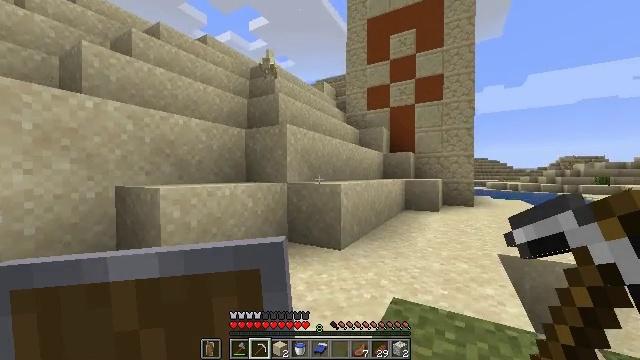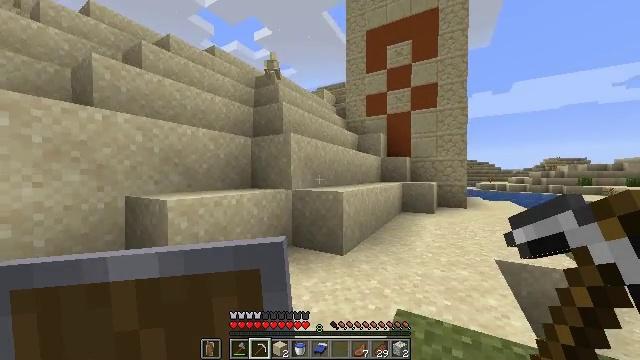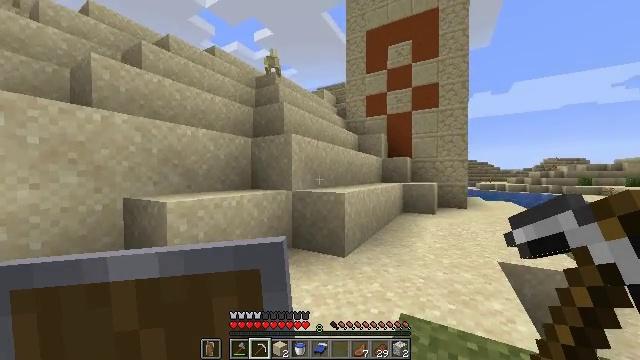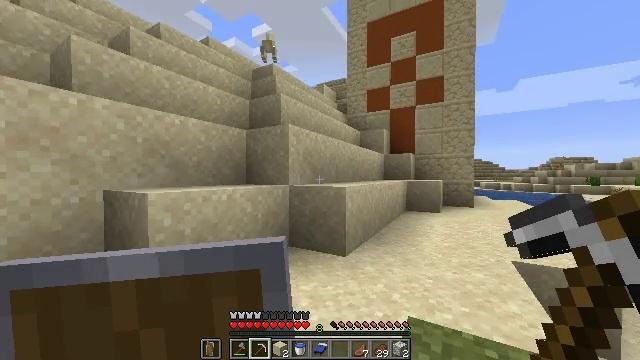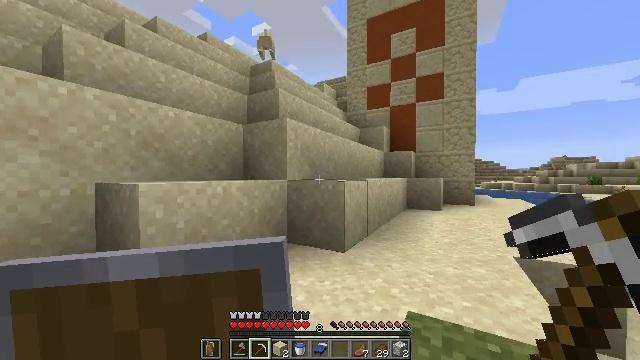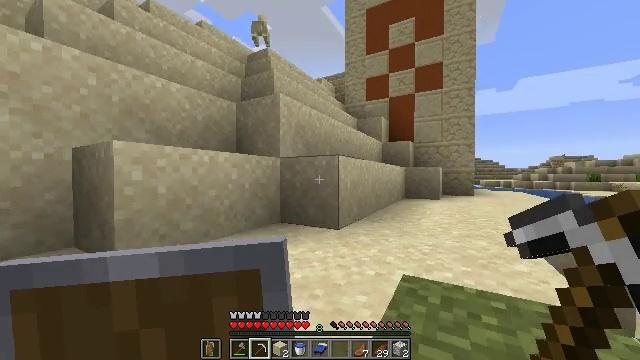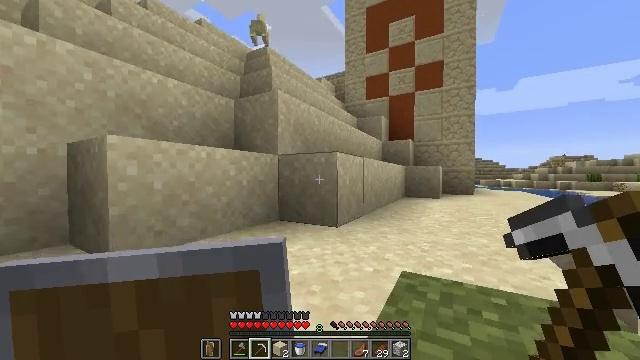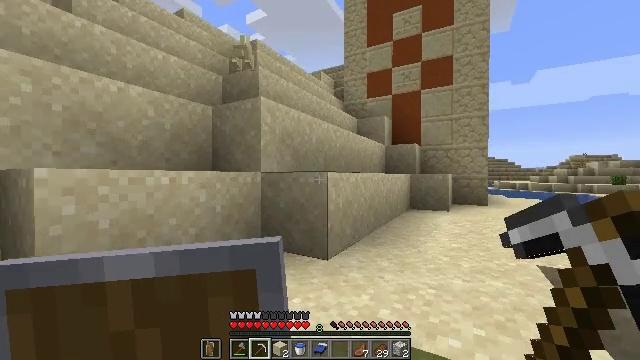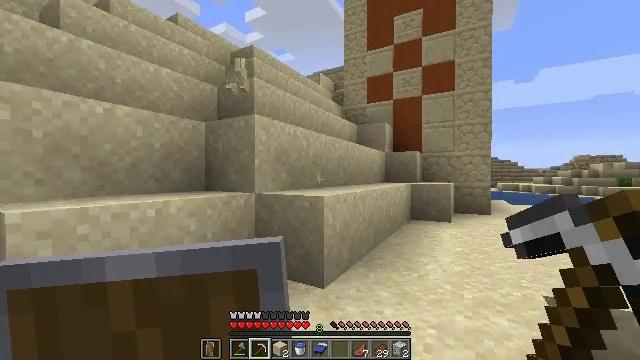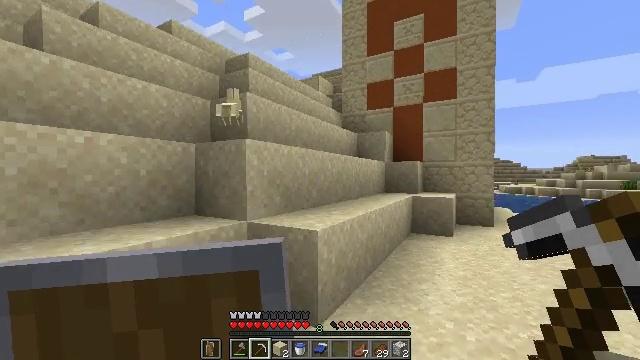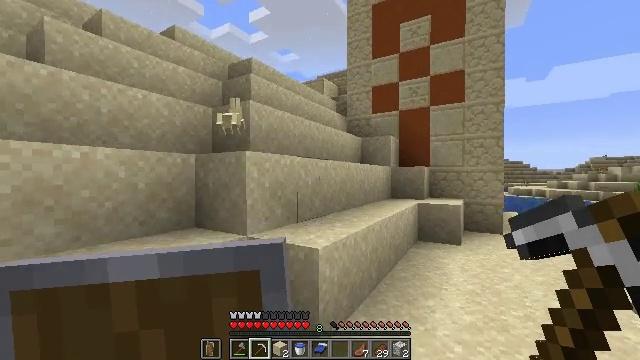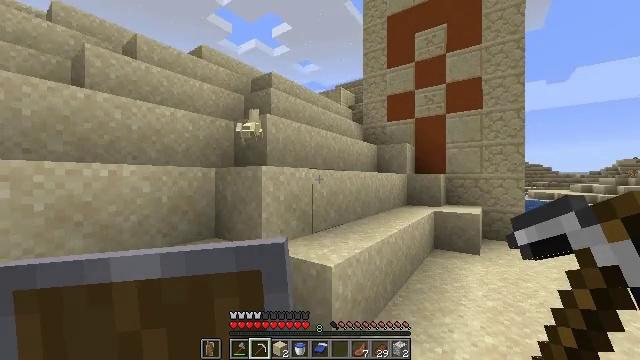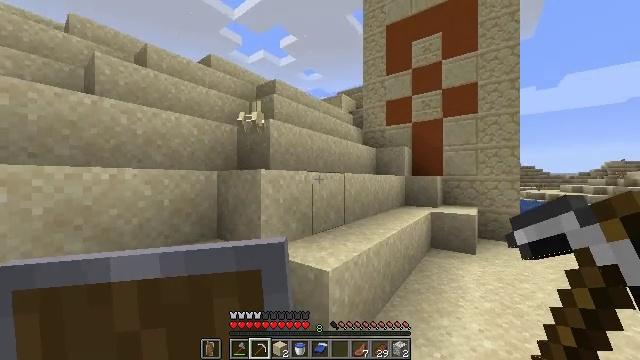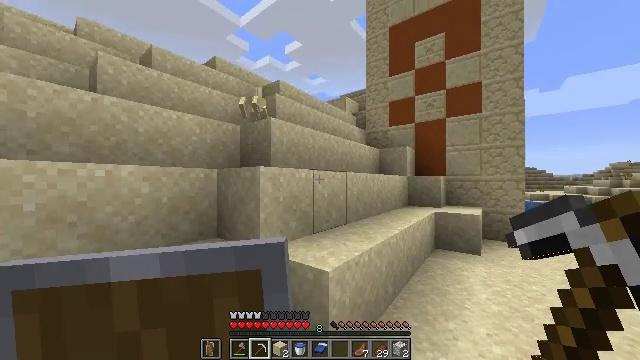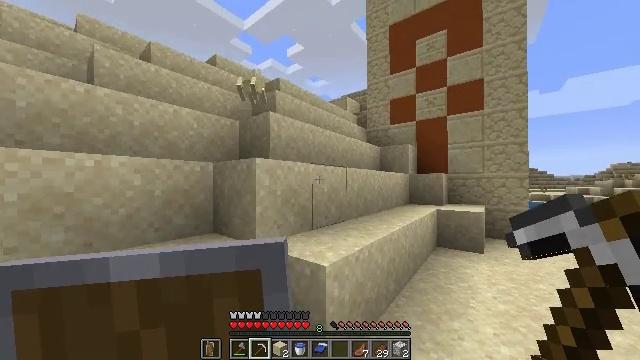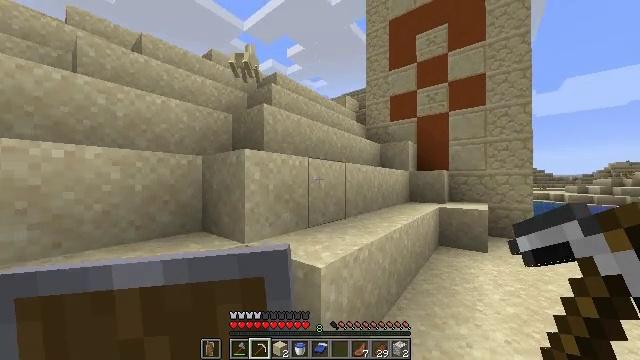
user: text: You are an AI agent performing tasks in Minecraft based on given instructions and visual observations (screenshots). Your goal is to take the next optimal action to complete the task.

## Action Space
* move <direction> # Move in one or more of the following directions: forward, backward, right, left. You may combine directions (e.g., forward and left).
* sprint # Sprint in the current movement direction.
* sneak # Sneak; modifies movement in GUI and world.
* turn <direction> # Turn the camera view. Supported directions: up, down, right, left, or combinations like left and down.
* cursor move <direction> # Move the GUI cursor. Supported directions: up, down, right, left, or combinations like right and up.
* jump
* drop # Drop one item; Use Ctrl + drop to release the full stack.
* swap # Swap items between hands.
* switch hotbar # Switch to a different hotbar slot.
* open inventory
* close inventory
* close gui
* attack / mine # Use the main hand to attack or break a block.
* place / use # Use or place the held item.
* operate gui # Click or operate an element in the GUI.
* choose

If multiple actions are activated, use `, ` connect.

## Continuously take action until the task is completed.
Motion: motion action
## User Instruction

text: Dig out the orange terracotta.
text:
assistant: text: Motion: move forward, sprint, jump
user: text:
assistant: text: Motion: move forward, sprint, jump
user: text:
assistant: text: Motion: move forward, sprint, jump
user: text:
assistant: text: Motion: move forward, sprint, jump
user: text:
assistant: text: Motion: move forward, sprint, jump
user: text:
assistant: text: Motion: move forward, sprint, jump
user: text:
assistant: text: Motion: move forward, sprint, jump
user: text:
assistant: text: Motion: move forward, sprint, jump
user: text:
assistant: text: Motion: move forward, sprint, jump
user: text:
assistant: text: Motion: move forward, sprint, turn left, jump
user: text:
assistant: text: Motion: move forward, sprint, turn left, jump
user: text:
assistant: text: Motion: move forward, sprint, jump
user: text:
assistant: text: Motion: move forward, sprint, turn left, jump
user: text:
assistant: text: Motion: move forward, sprint, jump
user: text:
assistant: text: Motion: move forward, sprint, jump
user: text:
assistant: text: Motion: move forward, sprint, jump
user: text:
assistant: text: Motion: move forward, sprint, jump
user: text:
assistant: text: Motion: move forward, sprint, jump
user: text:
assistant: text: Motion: move forward, sprint, jump
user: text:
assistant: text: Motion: move forward, sprint, jump
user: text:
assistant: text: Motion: move forward, sprint, turn left, jump
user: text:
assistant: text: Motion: move forward, sprint, turn left, jump
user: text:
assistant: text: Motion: move forward, sprint, jump
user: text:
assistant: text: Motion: move forward, sprint, jump
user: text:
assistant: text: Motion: move forward, sprint, jump
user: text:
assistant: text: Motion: move forward, sprint, jump
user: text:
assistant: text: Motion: move forward and move left, sprint, jump
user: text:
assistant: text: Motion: move forward and move left, sprint, jump
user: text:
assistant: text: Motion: move forward and move left, sprint, jump
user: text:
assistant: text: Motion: move forward and move left, sprint, jump